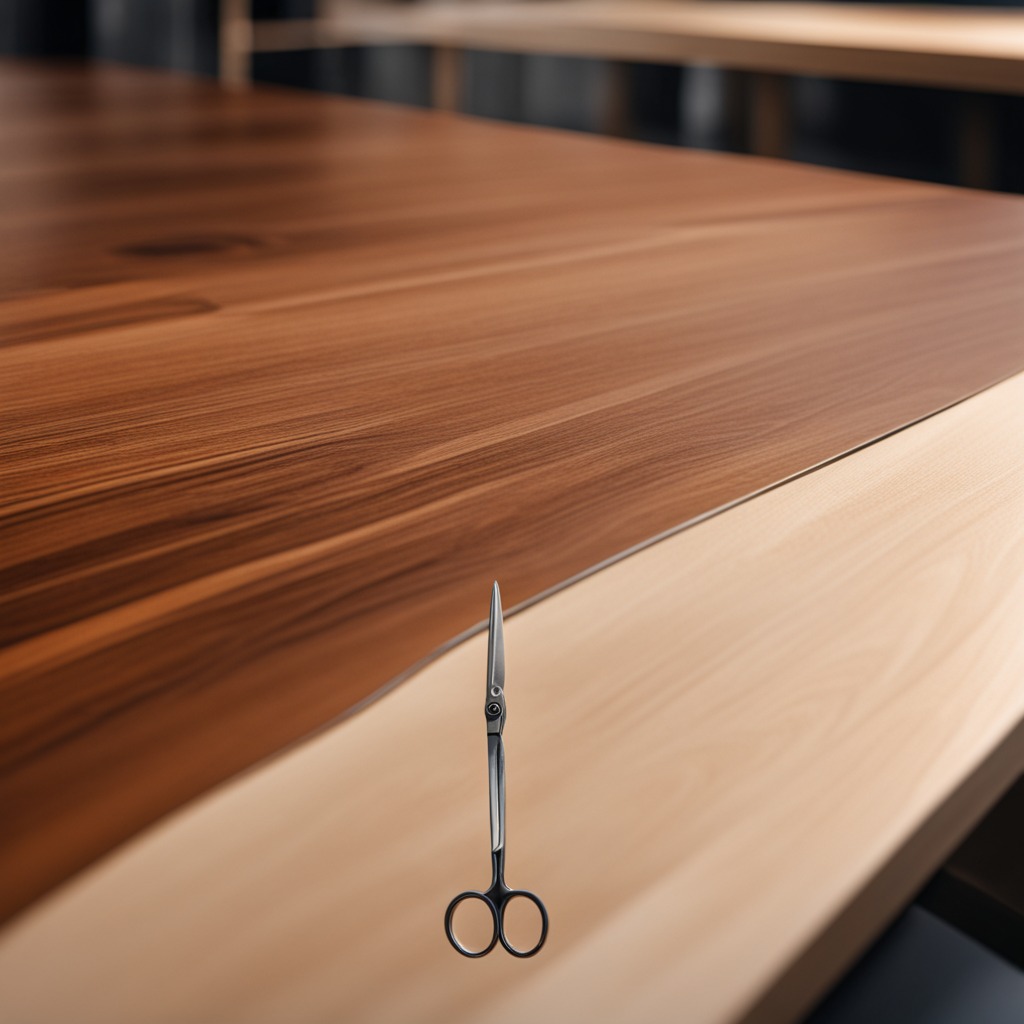
A scissor is lying on the wooden table in a carpentry studio.